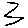
Label: zigzag